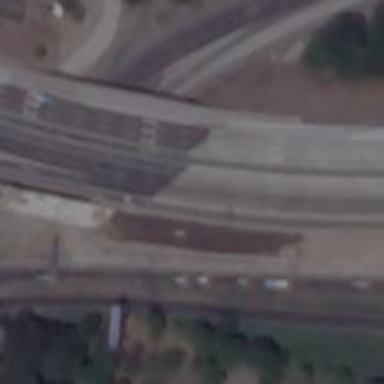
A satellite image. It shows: Motorway link.